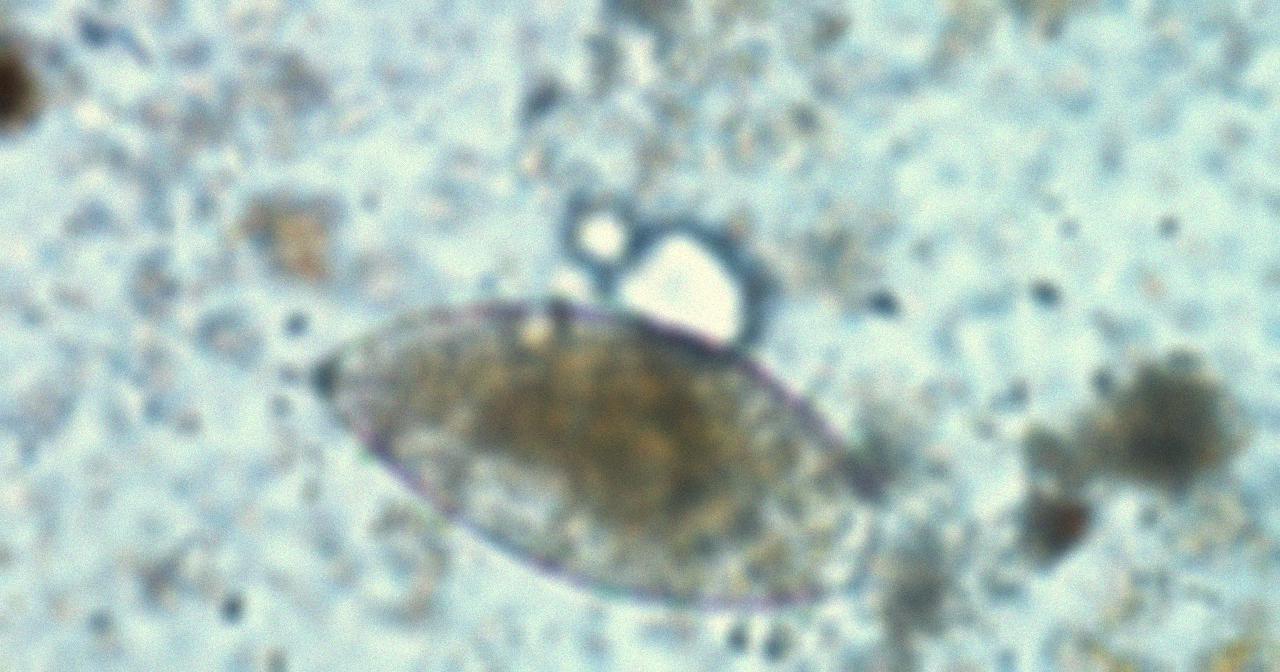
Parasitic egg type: Fasciolopsis buski